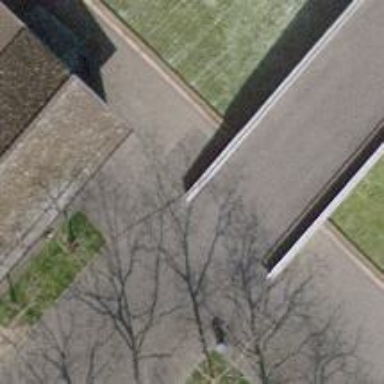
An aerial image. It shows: Footway bridge.